Question: The picture shows the balloon popping problem. You need to pop all the balloons in a certain order. The reward for a popped balloon is the product of itself and the values on the left and right balloons. If there is no balloon on the left or right, multiply the value of the balloon on the left or right by 1. You need only find the total maximum reward. Give me the number.
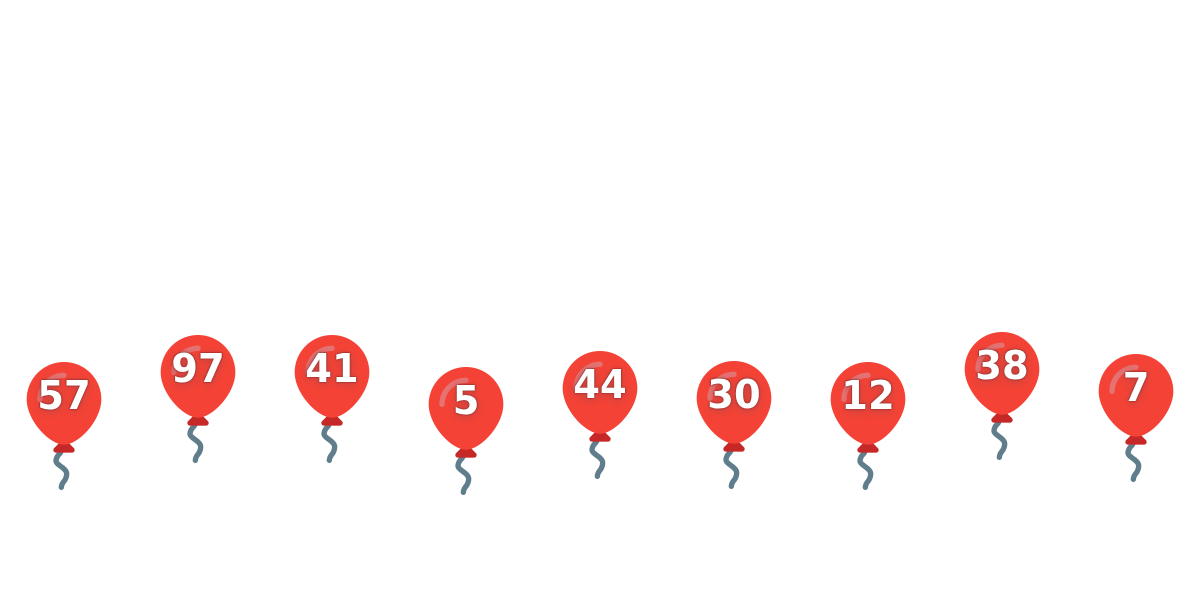
Answer: 662028